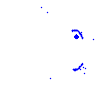
Particle: kaon